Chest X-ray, PA view. Patient: 29 years old, sex M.
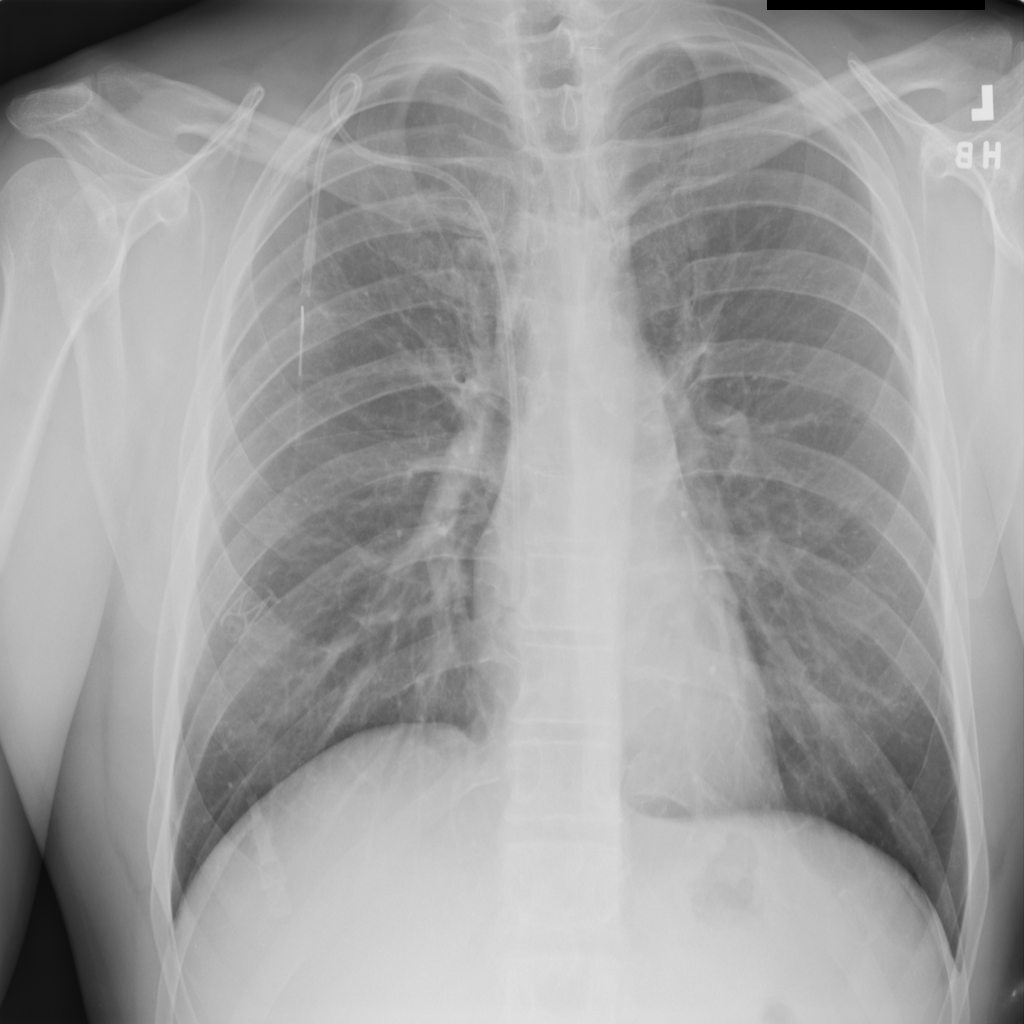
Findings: No Finding